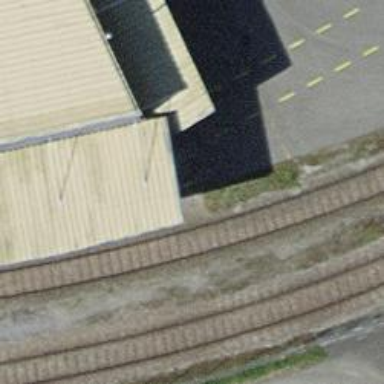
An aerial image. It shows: Single-track spur railway line.